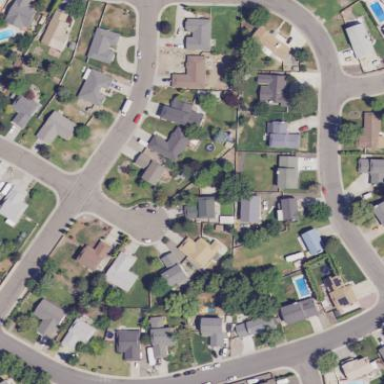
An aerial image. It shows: Residential area in rural setting.